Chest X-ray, PA view. Patient: 45 years old, sex M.
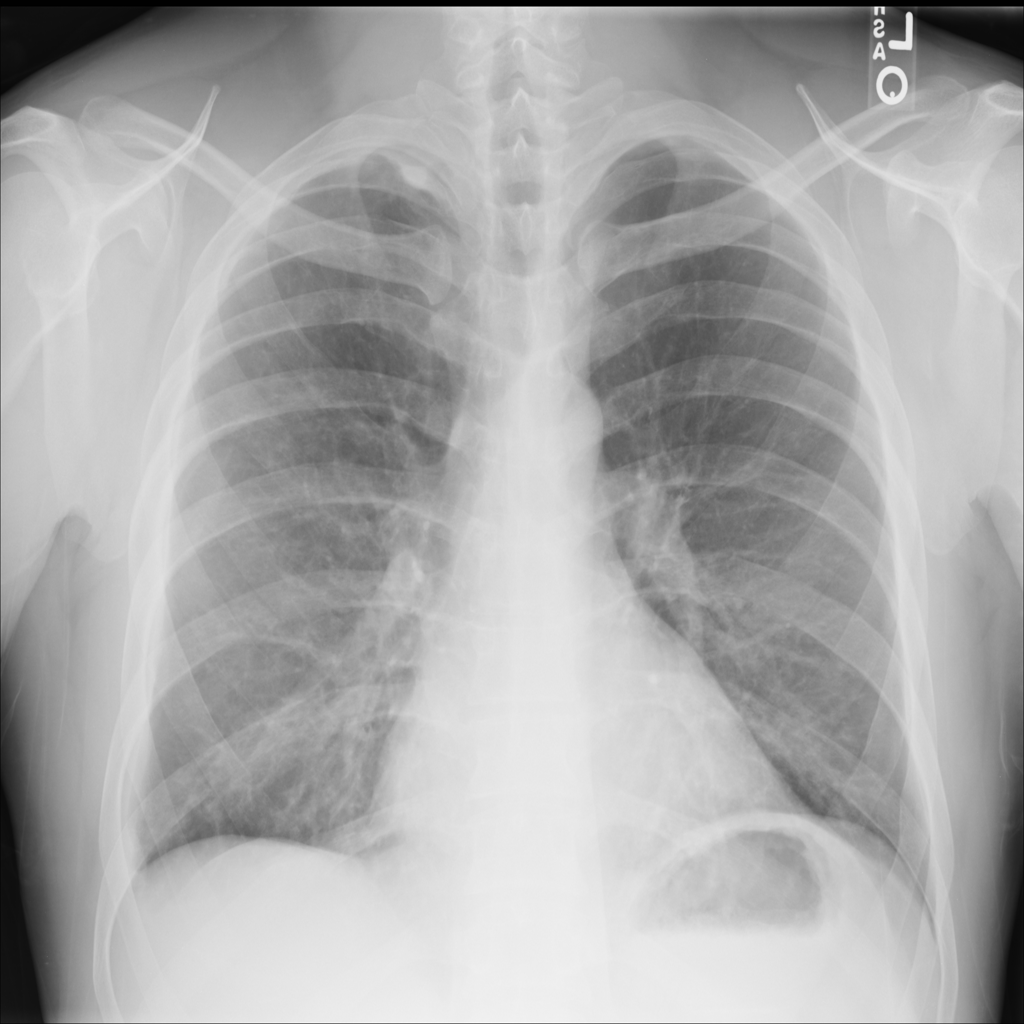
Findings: Effusion, Nodule, Pleural_Thickening